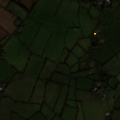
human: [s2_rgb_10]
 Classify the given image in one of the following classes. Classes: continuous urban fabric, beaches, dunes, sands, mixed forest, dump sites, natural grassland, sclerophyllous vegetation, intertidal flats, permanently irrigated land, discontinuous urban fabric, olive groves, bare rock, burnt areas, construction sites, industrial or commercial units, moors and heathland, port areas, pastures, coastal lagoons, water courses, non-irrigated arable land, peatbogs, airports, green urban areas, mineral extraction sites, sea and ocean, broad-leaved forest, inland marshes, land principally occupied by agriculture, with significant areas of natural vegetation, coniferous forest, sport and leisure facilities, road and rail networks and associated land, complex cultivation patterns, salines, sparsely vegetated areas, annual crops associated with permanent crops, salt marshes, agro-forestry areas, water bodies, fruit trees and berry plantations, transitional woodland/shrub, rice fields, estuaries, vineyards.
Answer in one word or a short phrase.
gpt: non-irrigated arable land, pastures